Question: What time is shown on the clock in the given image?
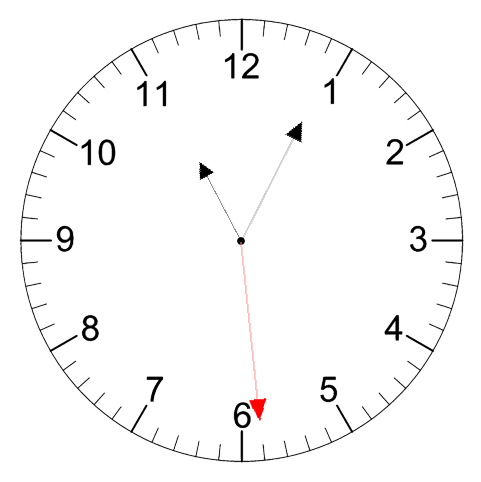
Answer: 11:04:29